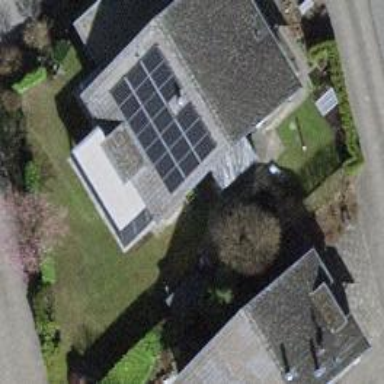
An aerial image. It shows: Solar photovoltaic panel generator.